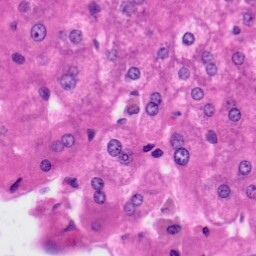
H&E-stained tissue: Liver